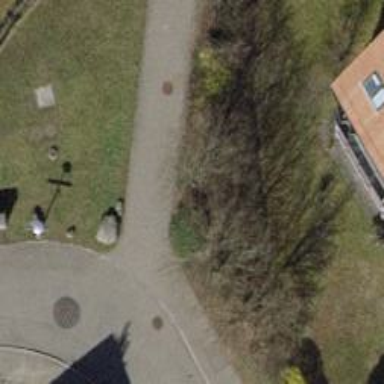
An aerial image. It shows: Bollard barrier.